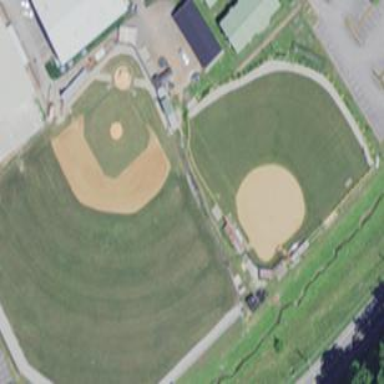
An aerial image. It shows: Baseball pitch for leisure and sports activities.